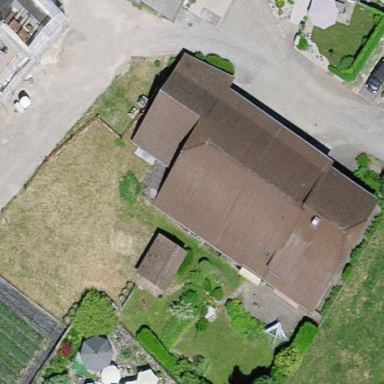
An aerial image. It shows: Farm building.